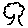
Label: tree